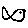
Label: fish